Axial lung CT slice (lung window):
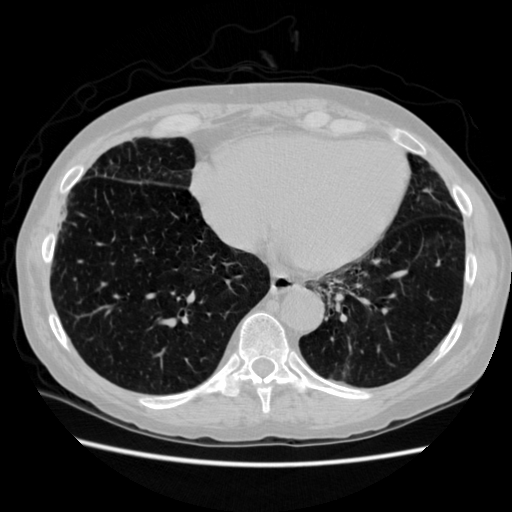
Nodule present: no